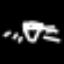
Label: diamond